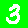
Digit: 3